Question: Problem is shown in picture , please go light on me , i'm not that experienced in android
but trying my best to do so...

Tried this in my Main.java:
'''
package com.faisal.my_calculator;
import android.content.SharedPreferences;
// all remaining imports here.
public class Main extends ActionBarActivity implements View.OnClickListener {
// Buttons
Button btnOne, btnTwo, btnThree, btnFour, btnFive, btnSix, btnSeven,..., btnTan, btnExit;
case R.id.three:
if (y != 0) {
y = 0;
etDisp.setText("");
}
str = str.append(btnThree.getText());
etDisp.setText(str);
break;
.
.
.
.
case R.id.add:
if (TextUtils.isEmpty(etDisp.getText().toString())) {
return;
}
operator = "+";
if (x == 0) {
x = Double.parseDouble(etDisp.getText().toString());
etDisp.setText("");
} else if (y != 0) {
y = 0;
etDisp.setText("");
} else {
y = Double.parseDouble(etDisp.getText().toString());
etDisp.setText("");
x = x + y;
etDisp.setText(Double.toString(x));
}
break;
'''
I tried for:
appconfigchanges solution = it is not even in my AndroidManifest.xml,
Now to the layout part : In emulator all things are fully spaced on screen but when i run app below(2nd screen comes as a result not like on Emulator which i worked hard and adjusted its full screen) more when i run it on my LG_OG in landscape only starting three rows come on the screen o.O ....? need help here as well ...!
If anything needed more i will post it....!(now almost all code i have posted) Again, be patient to your brother :)
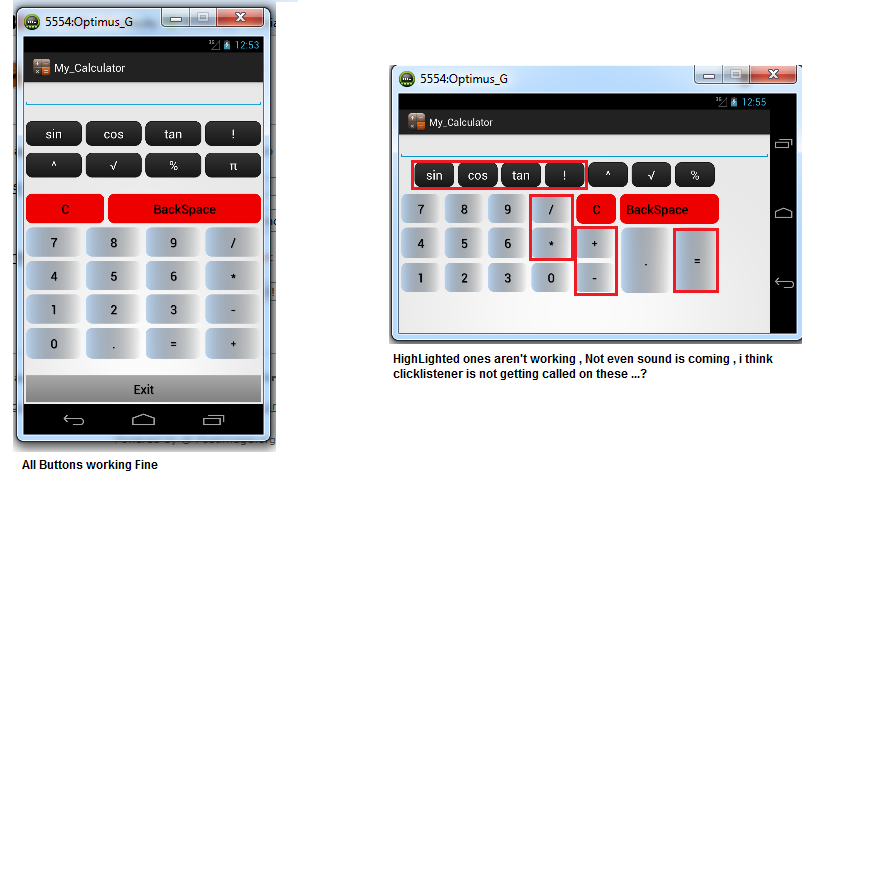
Answer: Yes , what a pain it was , as debugger is the best friend of programmer , i debugged it and it directly took me to the buttons which i didn't make in Landscape but were present in portrait so Eclipse doesn't like this and was causing my different buttons to stay idle but after putting those buttons in landscape xml now everything works all awesome...!
Now just layout make-up is remained as two buttons are running here and there when i run it.! :p
Thanks guys for your time...!